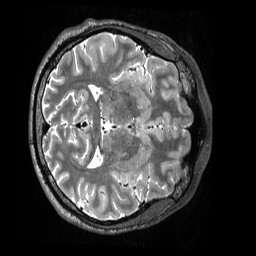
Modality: T2w
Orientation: axial
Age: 25
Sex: male
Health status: ill
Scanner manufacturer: siemens
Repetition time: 3.2 s